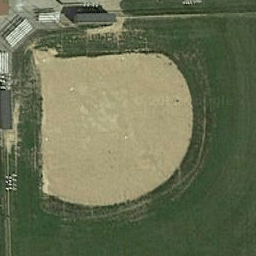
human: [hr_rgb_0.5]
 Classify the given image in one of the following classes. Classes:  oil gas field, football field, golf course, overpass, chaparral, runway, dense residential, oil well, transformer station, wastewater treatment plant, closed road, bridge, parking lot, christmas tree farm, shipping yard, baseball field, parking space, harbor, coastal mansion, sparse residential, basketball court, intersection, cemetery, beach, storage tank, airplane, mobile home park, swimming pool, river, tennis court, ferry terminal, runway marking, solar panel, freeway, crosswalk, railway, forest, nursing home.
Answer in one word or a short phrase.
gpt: baseball field